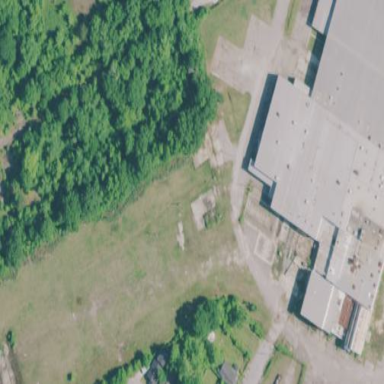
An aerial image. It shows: Historic factory.